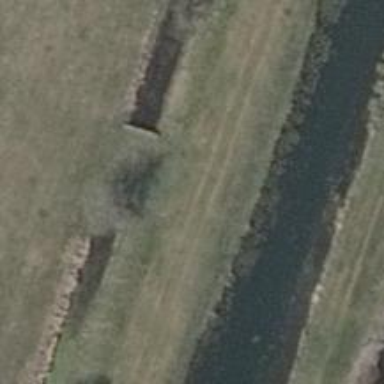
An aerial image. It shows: Embankment has been constructed as man-made feature.